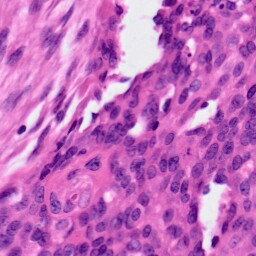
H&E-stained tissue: Ovarian